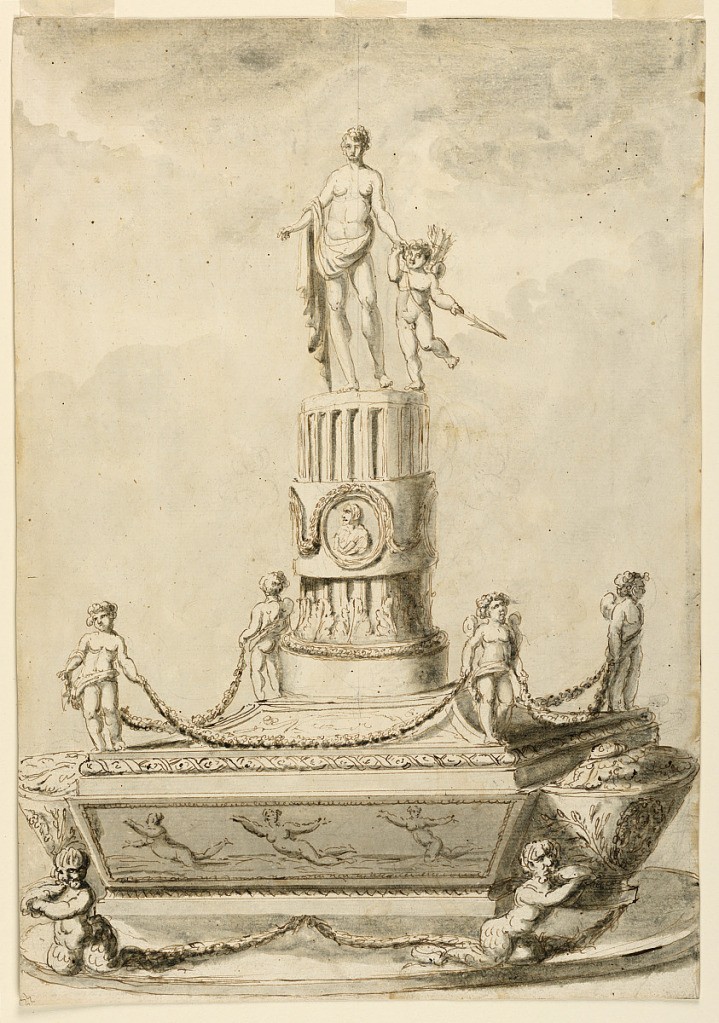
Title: Inkstand
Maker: Giuseppe Barberi, Italian, 1746–1809
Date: ca. 1810
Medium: Pen and brown ink, brush and gray wash, graphite on off-white laid paper
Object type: Drawing
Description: Shown slightly from above and obliquely from the right front corner. Not entirely shown at left. Below is a broad ovoidal base. Four kneeling mermen, who blow in shell horns, support a pedestal. It has the shape of an angular sarcophagus with two basins protruding at the ends. Their covers are decorated with calyces, their bowls with wreath medallions above branches. The front of the pedestal shows a trapezoidal relief of three women in the sea between moldings. Upon the four lower corners of the apparent cover stand putti carrying festoons with both hands. In the middle rises a fluted column with a band around the shaft. It shows medallions upon which there is a garland. Venus and Cupid, whom she evidently holds by one year, stand above. Colored background. In the upper left corner is a trace of a framing stripe.